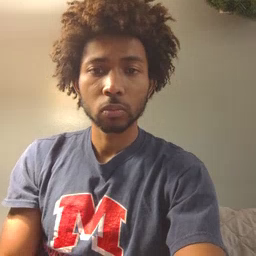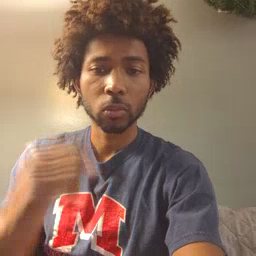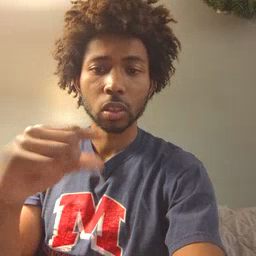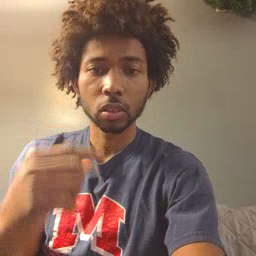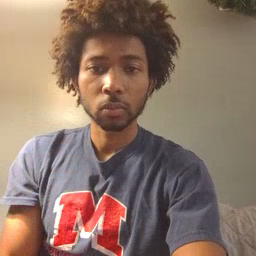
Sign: green